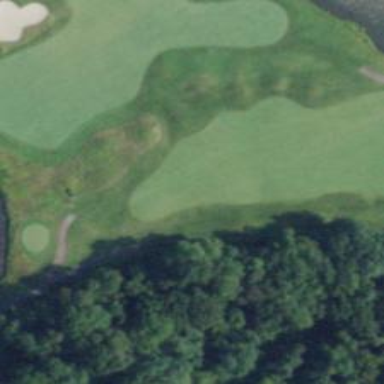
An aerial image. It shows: Pathway for golfing.